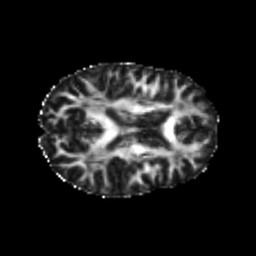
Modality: FA
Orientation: axial
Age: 25
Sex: female
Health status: healthy
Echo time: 0.074 s